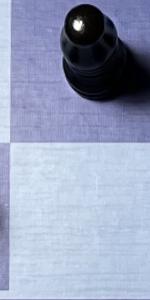
Label: Empty